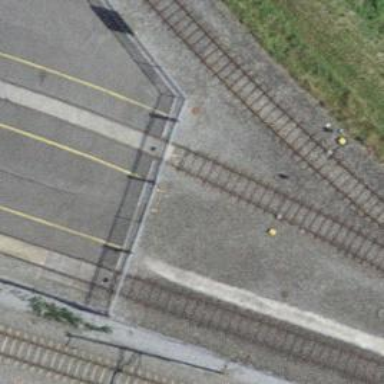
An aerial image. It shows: Single-track spur railway line.